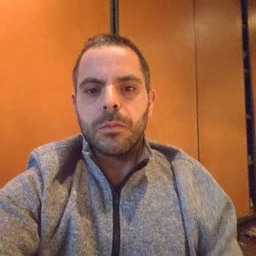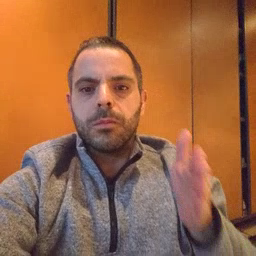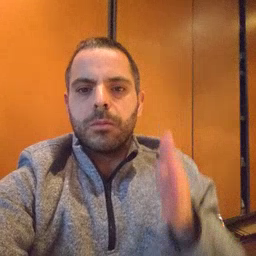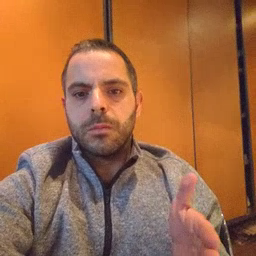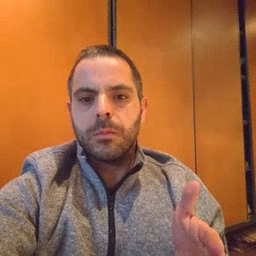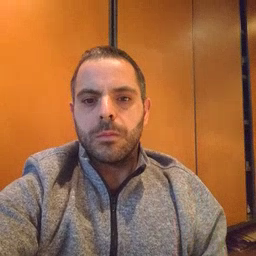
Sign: beside